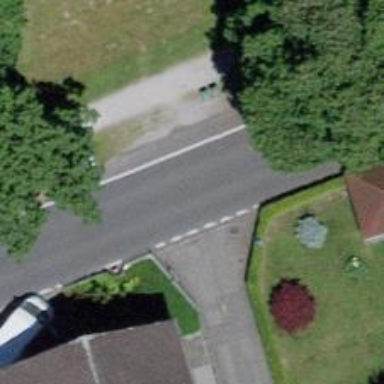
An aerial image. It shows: Tertiary road with asphalt surface.